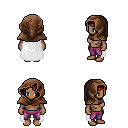
a pixel art fantasy rpg character, female body template, human, dark skin, white cape, magenta pants, ruby red pageboy hairstyle, cloth hood, four views (front, back, left, right), 2x2 character sprite sheet, small pixel art, hard edges, no anti-aliasing